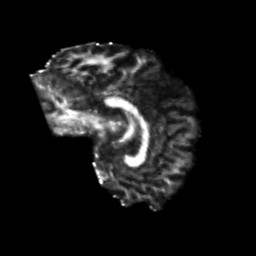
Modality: FA
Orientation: sagittal
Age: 23
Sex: female
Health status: healthy
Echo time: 0.074 s